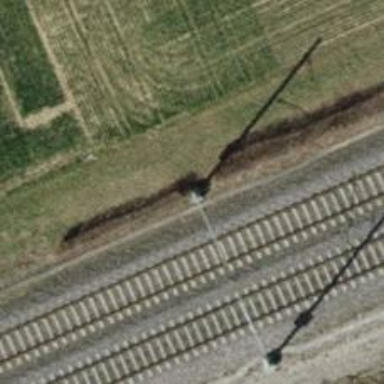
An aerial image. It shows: Catenary mast for power lines.